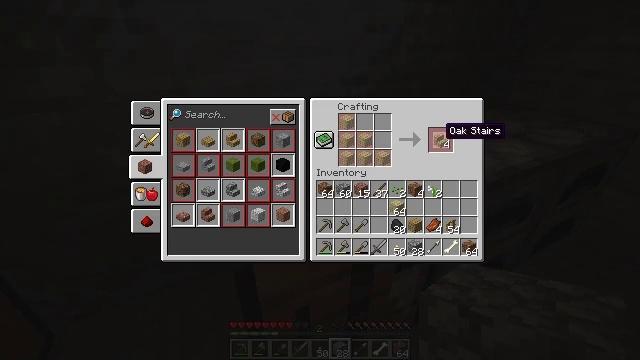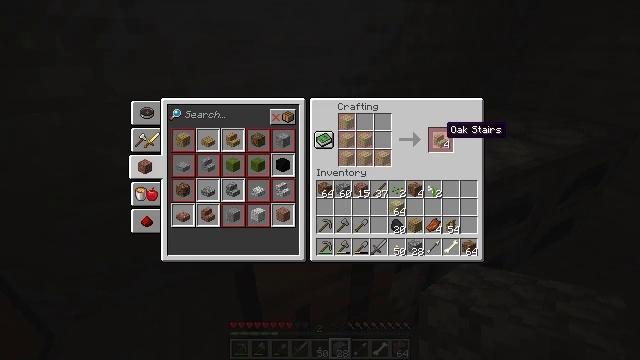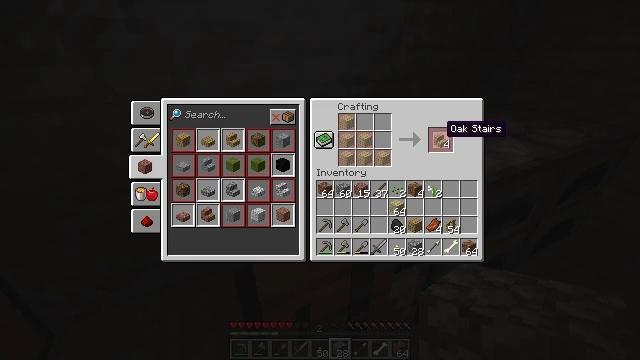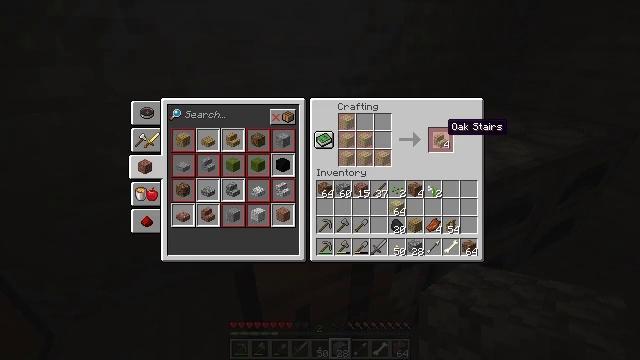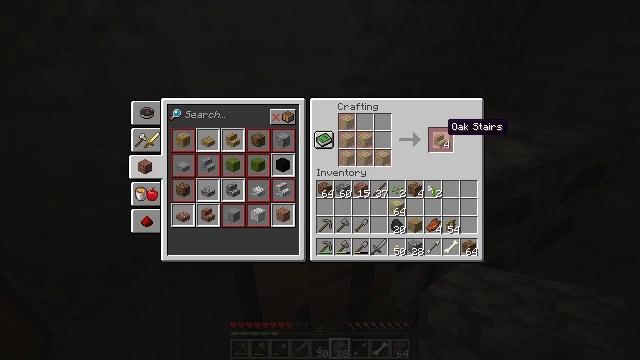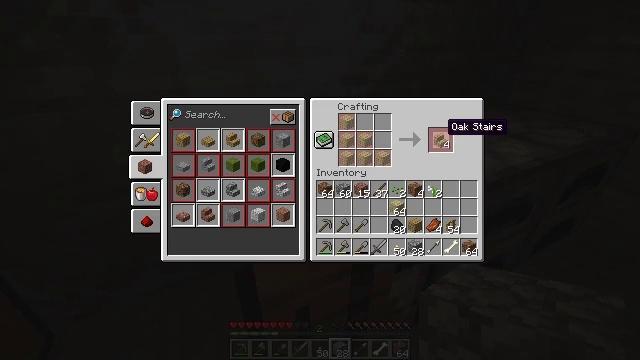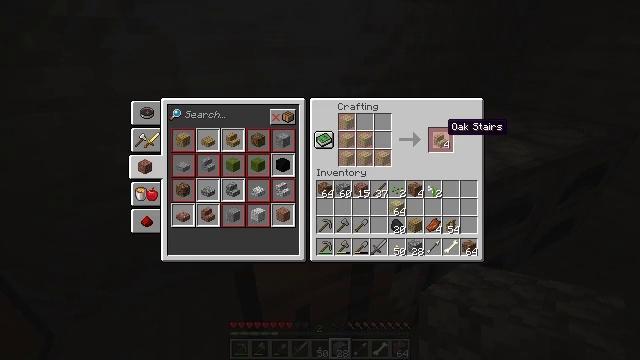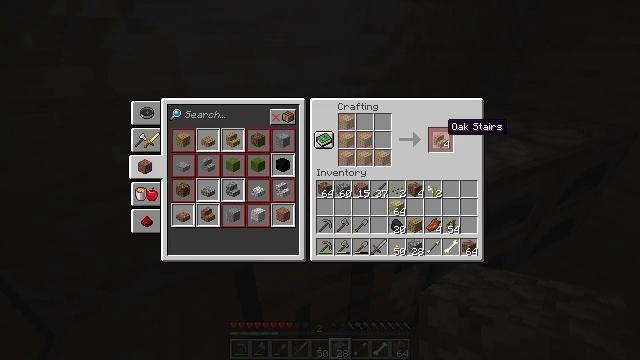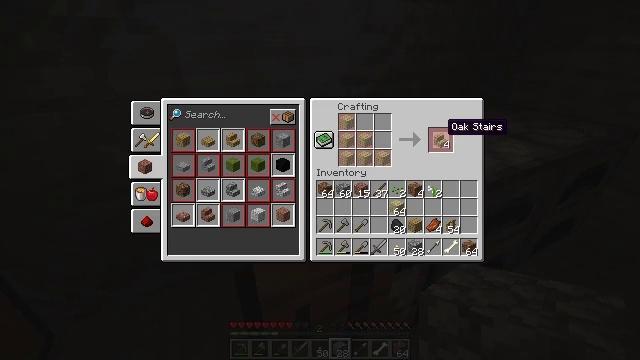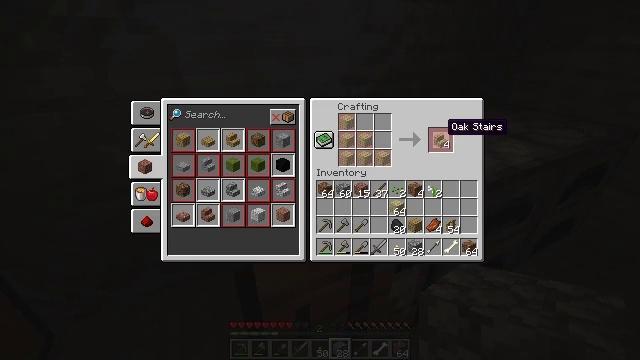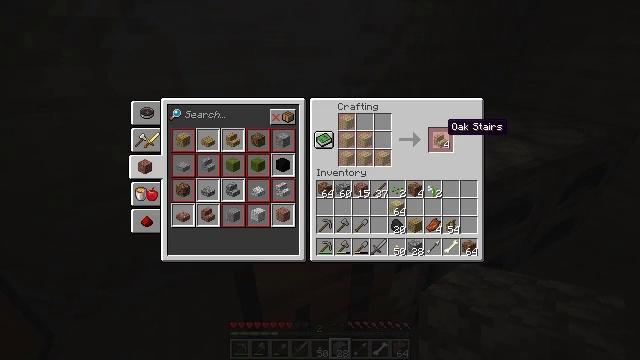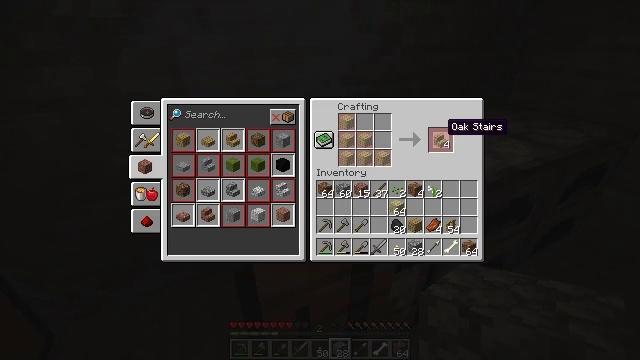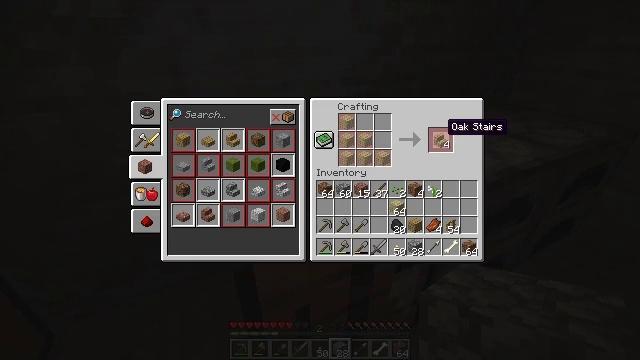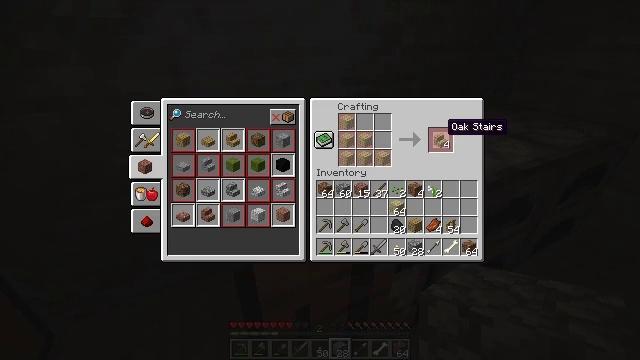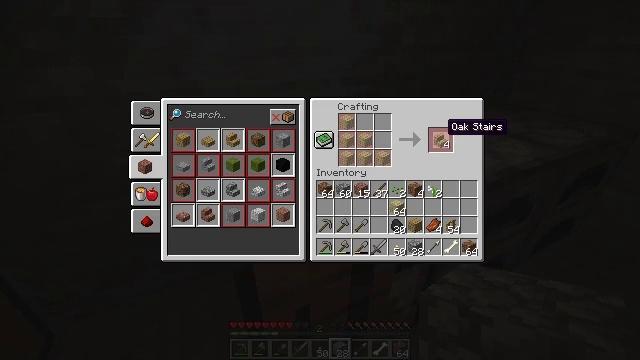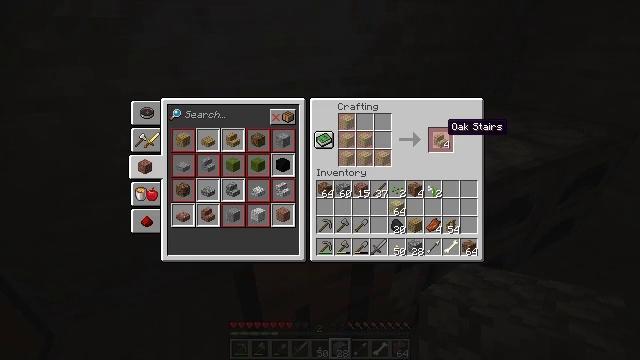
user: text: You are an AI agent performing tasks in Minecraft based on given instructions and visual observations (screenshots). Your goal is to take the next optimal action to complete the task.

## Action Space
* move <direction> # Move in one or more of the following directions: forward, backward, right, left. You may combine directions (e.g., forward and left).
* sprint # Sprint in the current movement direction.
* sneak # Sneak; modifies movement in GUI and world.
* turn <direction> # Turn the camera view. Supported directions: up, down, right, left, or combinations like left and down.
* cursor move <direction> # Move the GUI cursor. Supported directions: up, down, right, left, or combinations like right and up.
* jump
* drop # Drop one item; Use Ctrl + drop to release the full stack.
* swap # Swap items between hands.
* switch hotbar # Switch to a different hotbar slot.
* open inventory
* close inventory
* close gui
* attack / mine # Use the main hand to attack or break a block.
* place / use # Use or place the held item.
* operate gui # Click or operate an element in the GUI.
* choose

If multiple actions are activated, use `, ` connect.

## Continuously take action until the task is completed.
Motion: motion action
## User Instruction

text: Create granite stairs with granite blocks.
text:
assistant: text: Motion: no_op
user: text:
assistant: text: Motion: no_op
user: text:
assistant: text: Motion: no_op
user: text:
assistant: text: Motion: no_op
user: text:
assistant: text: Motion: no_op
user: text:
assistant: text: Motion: no_op
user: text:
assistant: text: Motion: no_op
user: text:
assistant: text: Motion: no_op
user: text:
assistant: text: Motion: no_op
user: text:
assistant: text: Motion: no_op
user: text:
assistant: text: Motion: no_op
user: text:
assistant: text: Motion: no_op
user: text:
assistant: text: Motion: no_op
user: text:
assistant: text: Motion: no_op
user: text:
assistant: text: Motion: no_op
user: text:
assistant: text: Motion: no_op
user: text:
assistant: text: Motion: no_op
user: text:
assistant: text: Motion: no_op
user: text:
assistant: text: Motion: cursor move left
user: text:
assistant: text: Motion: cursor move left
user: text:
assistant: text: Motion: no_op
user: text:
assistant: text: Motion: no_op
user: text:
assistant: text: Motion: no_op
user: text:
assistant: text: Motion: no_op
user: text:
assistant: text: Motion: no_op
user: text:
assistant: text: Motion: no_op
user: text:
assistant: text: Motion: no_op
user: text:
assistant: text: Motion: no_op
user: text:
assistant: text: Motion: no_op
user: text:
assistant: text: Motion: cursor move left